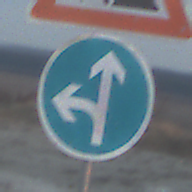
Verkehrszeichen: VorgeschriebeneFahrtrichtungGeradeausOderLinks
Zusatzzeichen oben: Arbeitsstelle
Umgebung: Outdoor, Beach
Tageszeit: SunriseSunset
Wetter: PartlyCloudy
Licht: Natural
Jahreszeit: NotSpecified
Kontrast: MediumContrast